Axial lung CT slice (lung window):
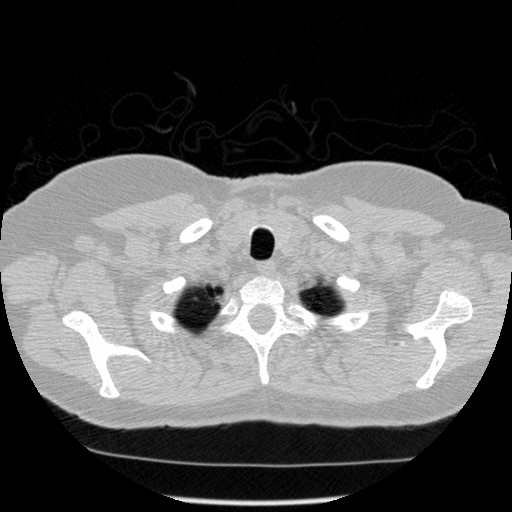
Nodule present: yes
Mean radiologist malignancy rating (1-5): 2